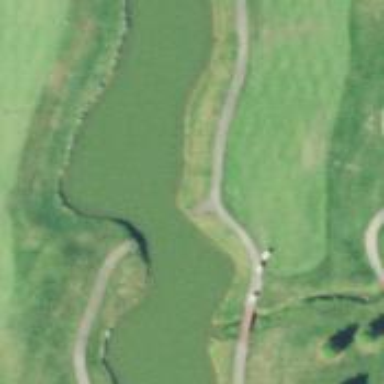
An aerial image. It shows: Water hazard on golf course.